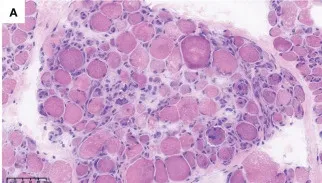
Histopathological and immunohistochemical analysis (H&E) revealed a significant presence of degenerated, necrotic, and regenerating muscle fibers with heterogeneous sizes.
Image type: pathology (h&e)